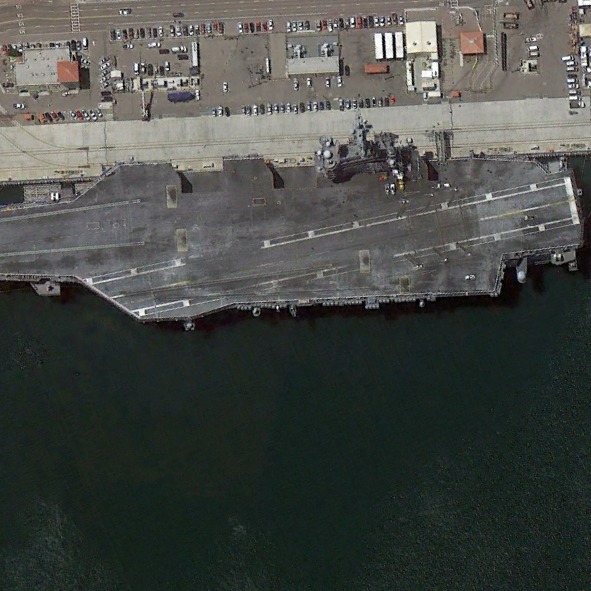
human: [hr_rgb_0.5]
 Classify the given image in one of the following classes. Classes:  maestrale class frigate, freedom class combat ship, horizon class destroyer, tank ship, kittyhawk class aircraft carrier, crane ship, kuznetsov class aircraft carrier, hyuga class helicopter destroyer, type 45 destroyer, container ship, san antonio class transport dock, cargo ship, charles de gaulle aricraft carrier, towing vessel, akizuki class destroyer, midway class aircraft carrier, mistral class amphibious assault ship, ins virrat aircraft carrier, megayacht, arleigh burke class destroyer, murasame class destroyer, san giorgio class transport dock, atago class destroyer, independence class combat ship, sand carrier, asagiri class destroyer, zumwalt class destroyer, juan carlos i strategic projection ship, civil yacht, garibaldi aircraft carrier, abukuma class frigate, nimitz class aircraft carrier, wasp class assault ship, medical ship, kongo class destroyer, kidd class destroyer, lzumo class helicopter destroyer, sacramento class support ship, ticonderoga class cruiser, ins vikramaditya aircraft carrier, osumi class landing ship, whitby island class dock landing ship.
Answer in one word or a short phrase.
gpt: Nimitz class aircraft carrier